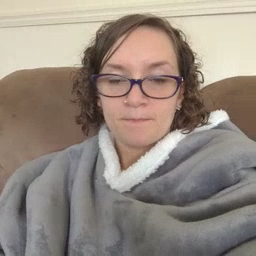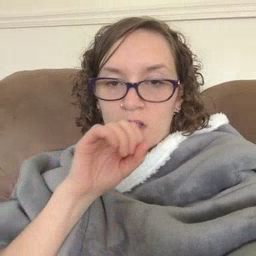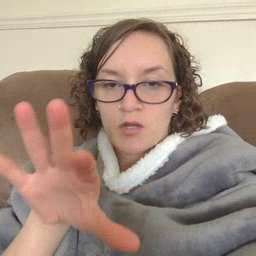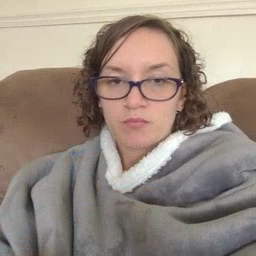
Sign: blow